Question: The visual editor is broken in Wordpress. THe editor is only HTML mode. The tabs to switch between VISUAL / HTML modes are hidden. I already tried deactivate all plugins but not working. WP 3.5.1.
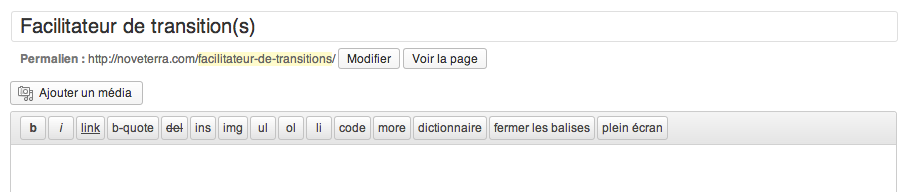
Answer: hi this exact problem happen with you can fix by going to
users >> Profile >> Visual Editor uncheck check box
Thankyou